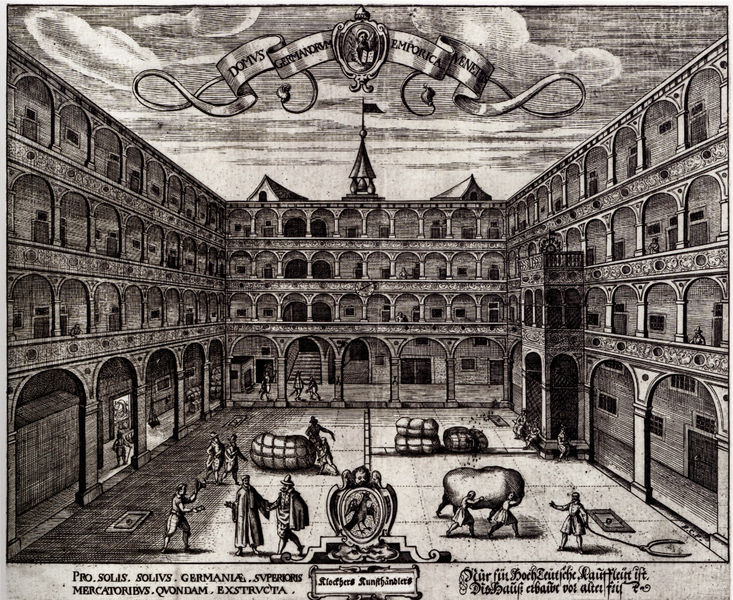
Titel: Der deutsche Handelshof in Venedig
Künstler: Raphael Custos
Standort: Augsburg
Institution: Kunstsammlungen und Museen Augsburg, Graphische Sammlung Schätzlerpalais
Schlagwörter: adler, himmel, weiß, wolken, menschen, stadt, fenster, grau, hut, männer, pfeiler, schwarz, säulen, zeichnung, anlage, gebäude, schloss, leute, architektur, band, tragen, boden, händler, renaissance, arbeit, handel, turm, deutschland, schrift, ansicht, bogen, italien, türen, vedute, fahne, gepäck, laufen, säcke, transport, dächer, grafik, hof, markt, arbeiter, rundbogen, staffage, treppe, inschrift, aufgang, balkone, galerie, galerien, bögen, erker, gang, innenhof, buch, kloster, stockwerk, dom, druck, stich, illustration, text, wimpel, arkaden, rolle, tore, wappen, gefängnis, rundbögen, etagen, geschosse, ballustrade, kupferstich, gravure, stockwerke, träger, legende, münze, lager, ware, latein, colonnes, lagerhaus, nuage, waren, foin, schätze, fenêtres, domus, perspective, schlosshof, ballen, foire, travaux, altane, loggiengang, hurra, place, n, lateinische schrift, jo, marché, médieval, écusson, sceau, arkasen, place publique, aplats